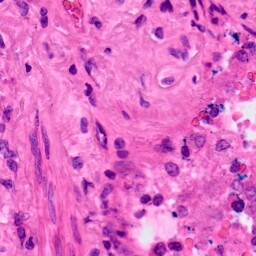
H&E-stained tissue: Lung